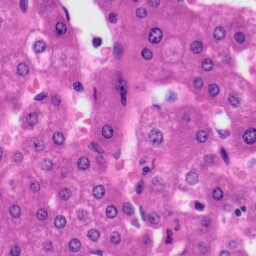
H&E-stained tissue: Liver